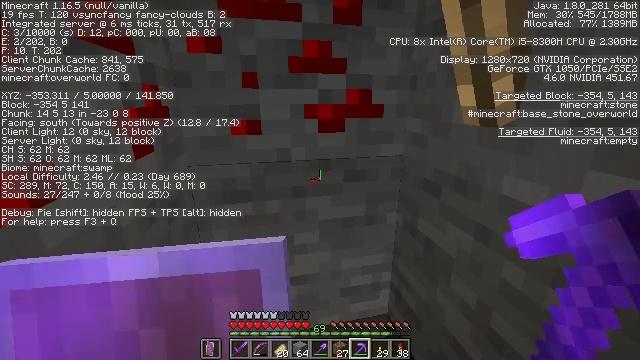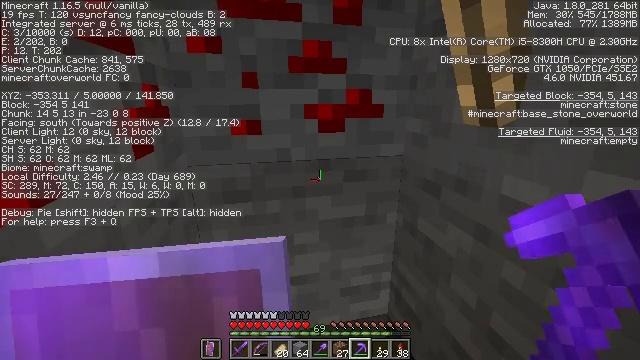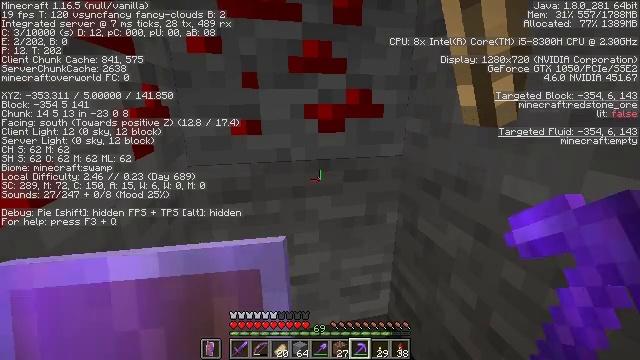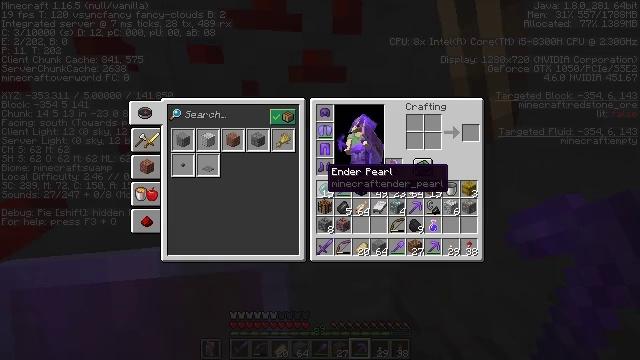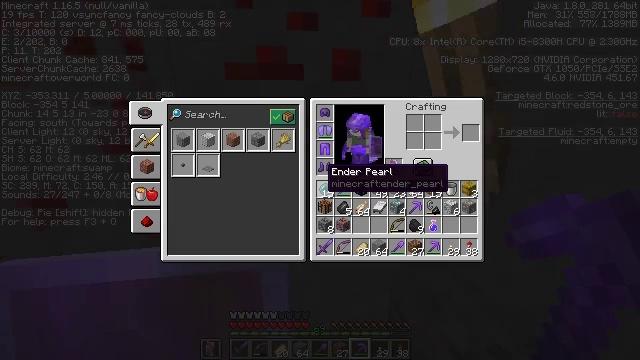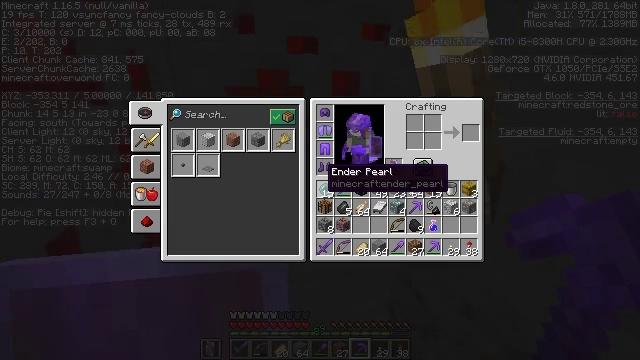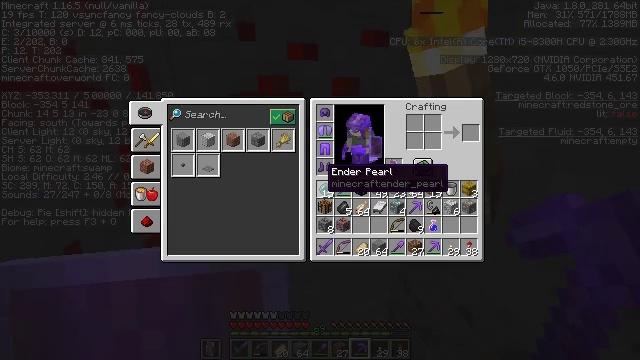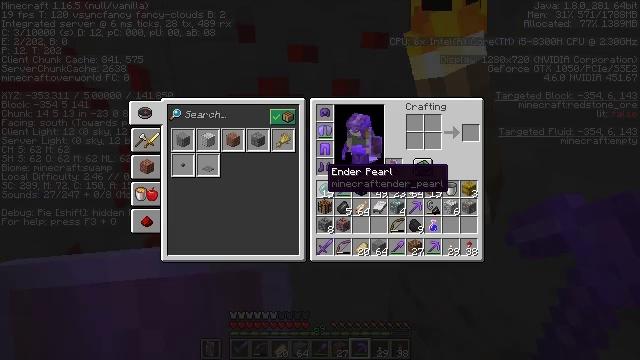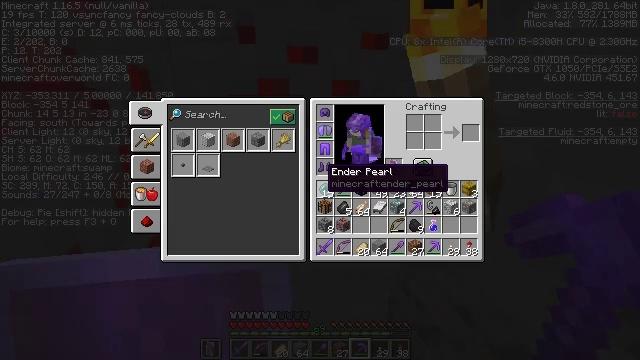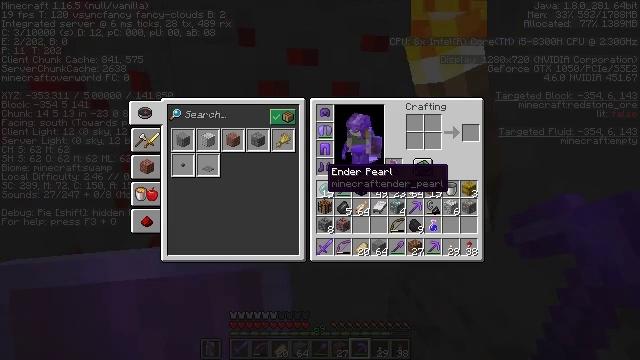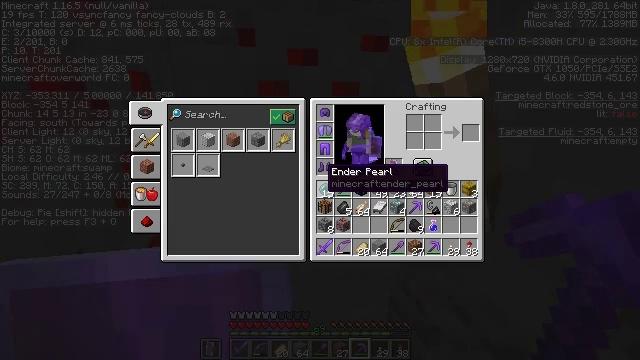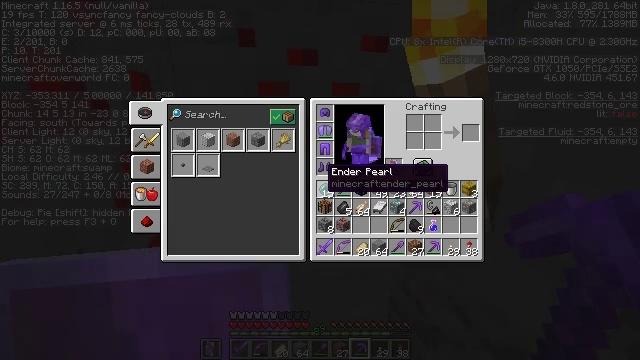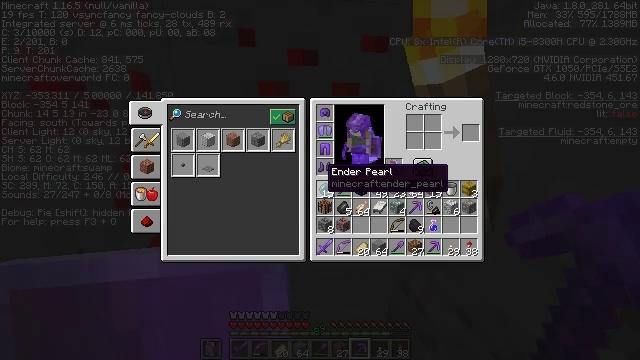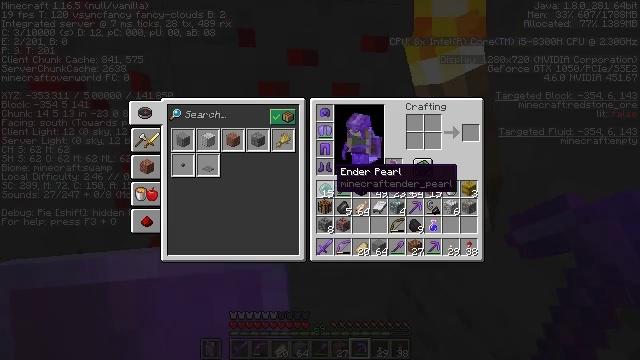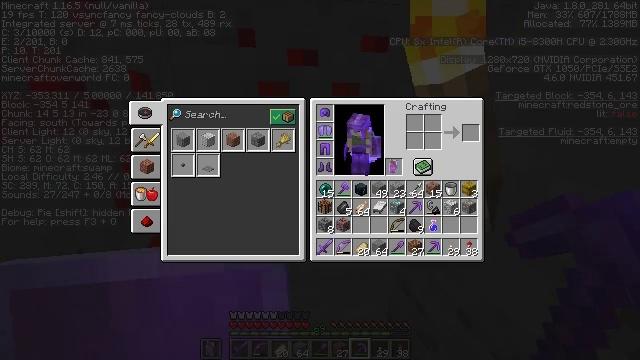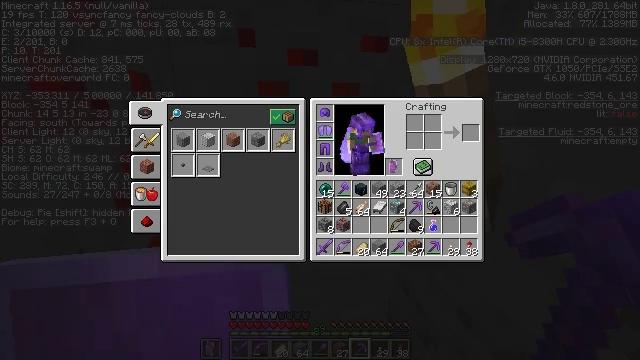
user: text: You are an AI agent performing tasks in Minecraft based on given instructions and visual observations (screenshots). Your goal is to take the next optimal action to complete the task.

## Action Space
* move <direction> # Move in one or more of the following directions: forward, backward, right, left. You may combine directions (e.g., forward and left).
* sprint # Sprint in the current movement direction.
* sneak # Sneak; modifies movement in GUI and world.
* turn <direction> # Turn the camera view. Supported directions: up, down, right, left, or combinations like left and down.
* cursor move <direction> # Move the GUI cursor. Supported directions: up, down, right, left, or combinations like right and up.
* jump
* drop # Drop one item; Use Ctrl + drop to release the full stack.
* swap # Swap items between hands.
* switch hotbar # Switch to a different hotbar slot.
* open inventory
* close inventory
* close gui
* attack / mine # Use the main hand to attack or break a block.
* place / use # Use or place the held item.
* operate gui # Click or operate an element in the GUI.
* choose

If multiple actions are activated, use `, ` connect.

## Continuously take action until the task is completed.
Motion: motion action
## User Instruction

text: Take down the wall torch for reuse.
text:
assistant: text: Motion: sneak
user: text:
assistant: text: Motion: no_op
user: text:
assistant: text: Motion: open inventory
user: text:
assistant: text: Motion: open inventory
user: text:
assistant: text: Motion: open inventory
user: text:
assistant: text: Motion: no_op
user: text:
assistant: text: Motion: no_op
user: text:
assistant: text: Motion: no_op
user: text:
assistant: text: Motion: no_op
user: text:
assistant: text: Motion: no_op
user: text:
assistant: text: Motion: no_op
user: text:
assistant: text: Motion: no_op
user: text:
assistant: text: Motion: no_op
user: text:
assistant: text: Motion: turn right
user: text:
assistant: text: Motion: turn right
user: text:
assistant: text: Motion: no_op
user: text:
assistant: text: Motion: no_op
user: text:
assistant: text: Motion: no_op
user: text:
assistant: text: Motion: no_op
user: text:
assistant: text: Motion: turn left
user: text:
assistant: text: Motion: turn left
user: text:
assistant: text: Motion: turn left
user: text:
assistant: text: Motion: no_op
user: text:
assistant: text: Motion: no_op
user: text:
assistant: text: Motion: no_op
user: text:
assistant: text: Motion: turn right
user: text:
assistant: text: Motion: turn right
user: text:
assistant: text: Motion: turn right
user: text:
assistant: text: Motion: no_op
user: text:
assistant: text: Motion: no_op